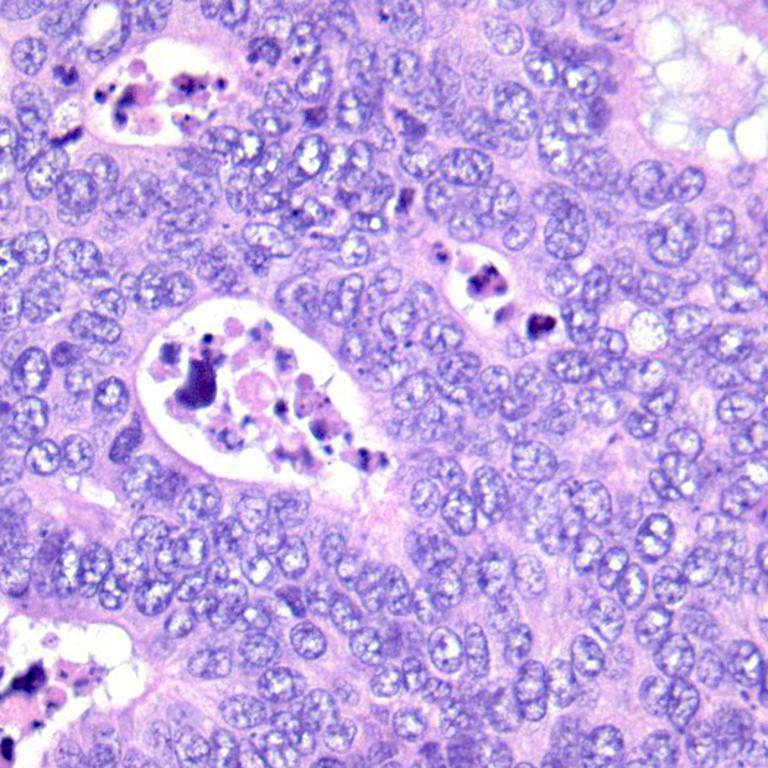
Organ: colon
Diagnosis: adenocarcinomas